Interaction volume radius: 5 \u00c5
Interaction volume height: 30 \u00c5
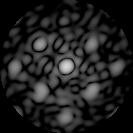
Disorder parameter: 0.3853